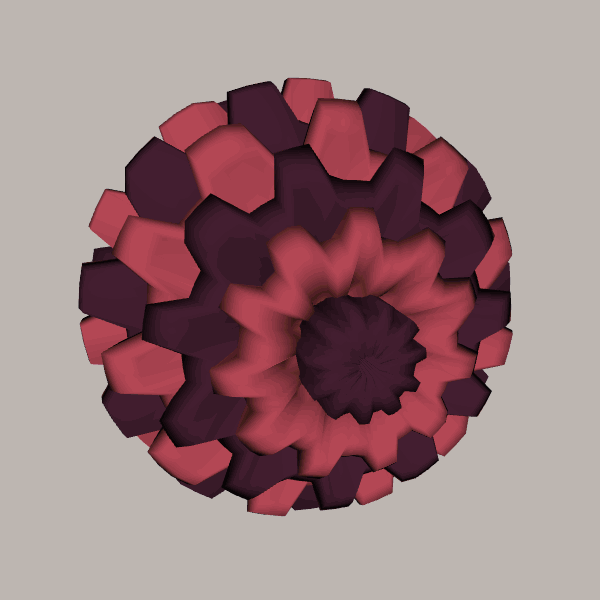
Background: light